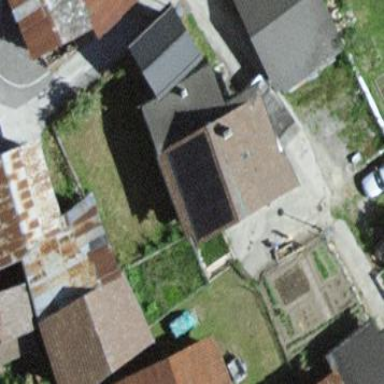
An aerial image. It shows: Residential building.